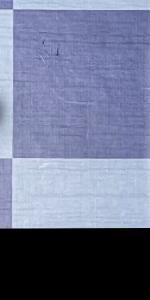
Label: Empty